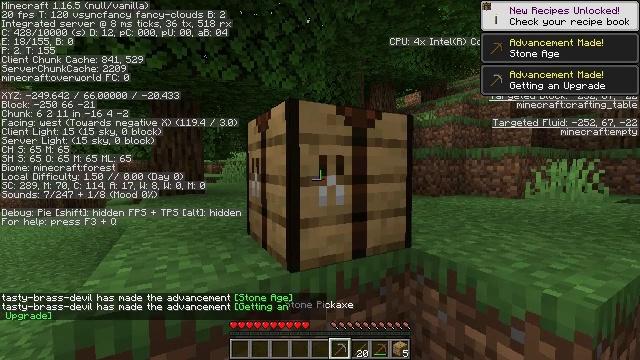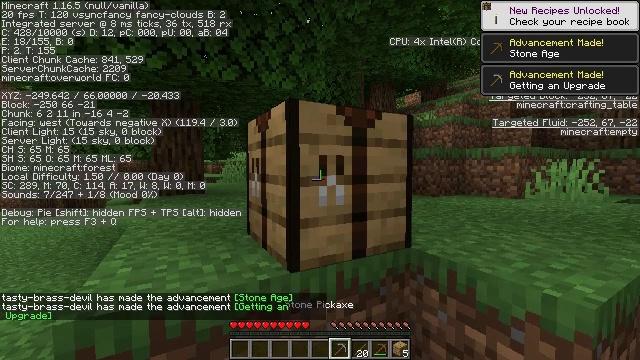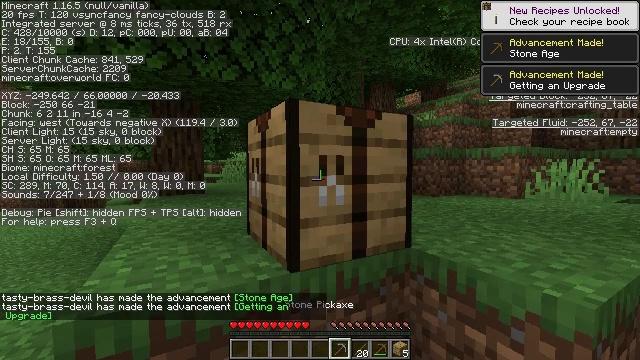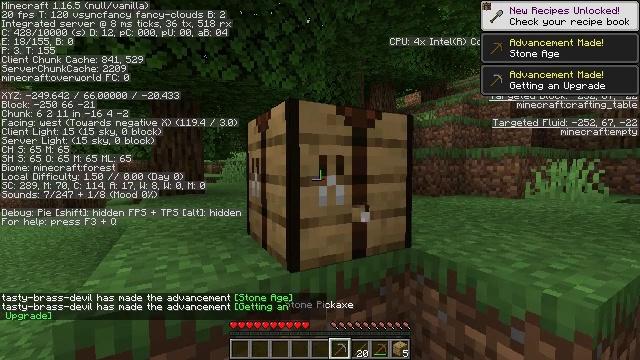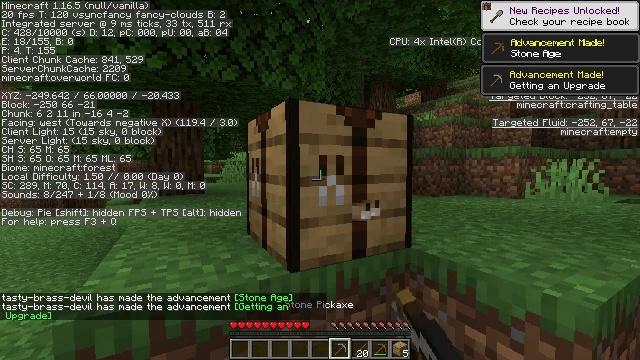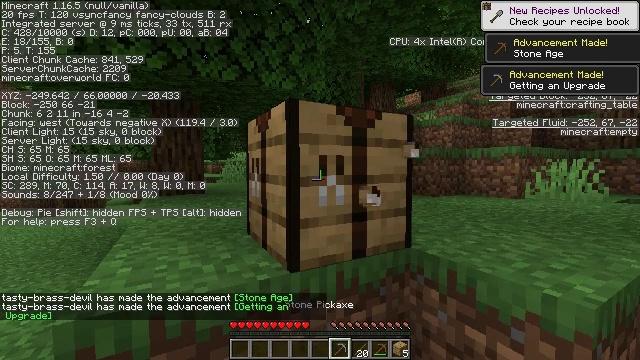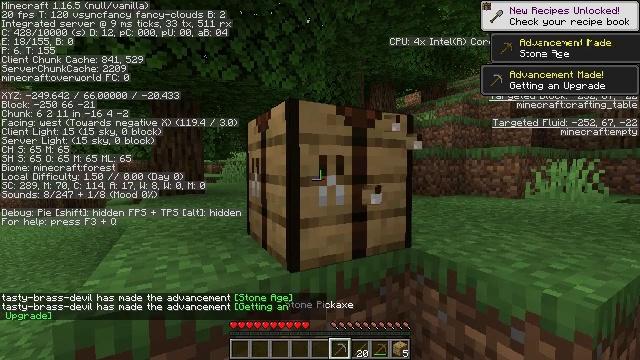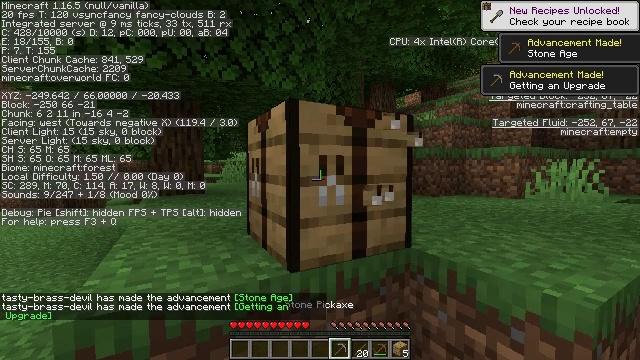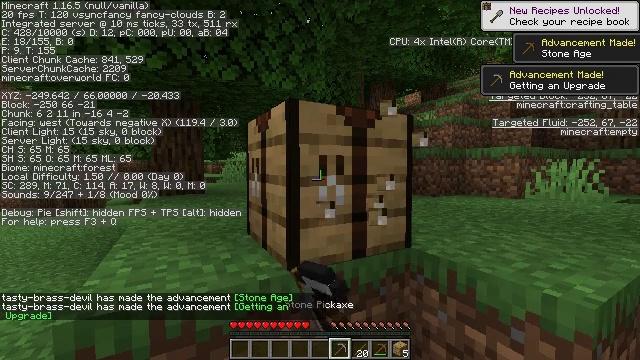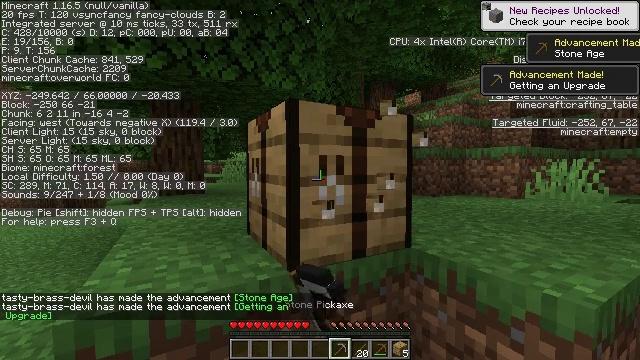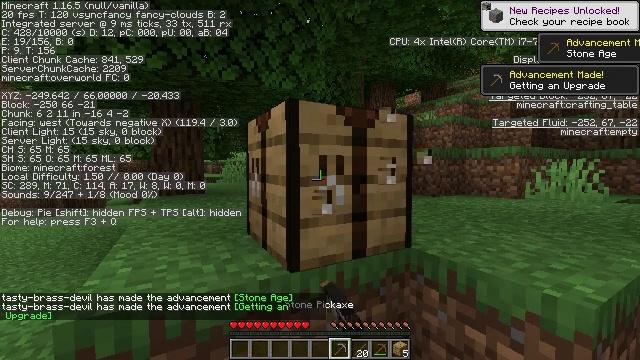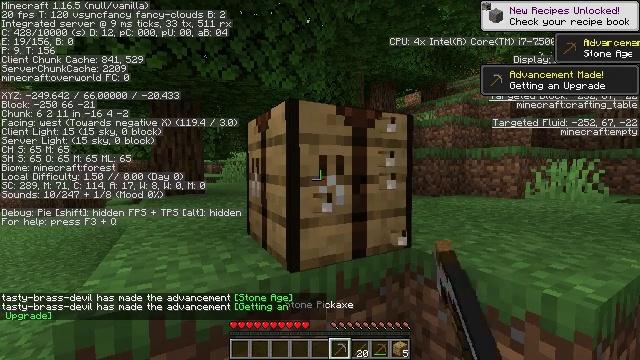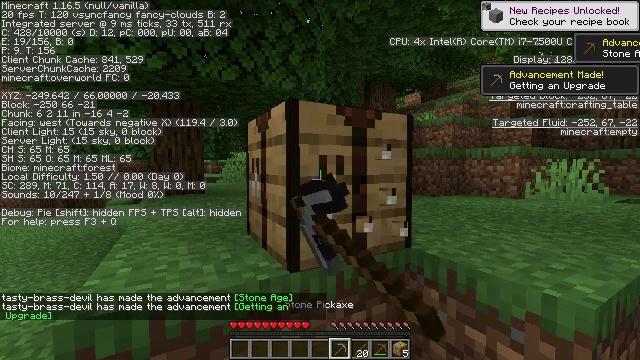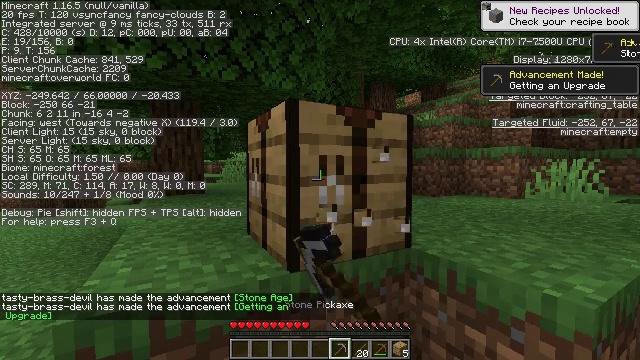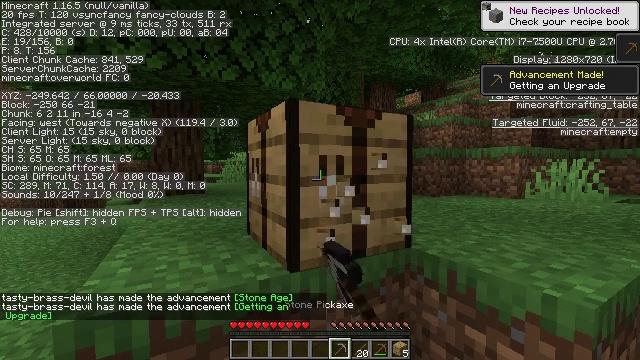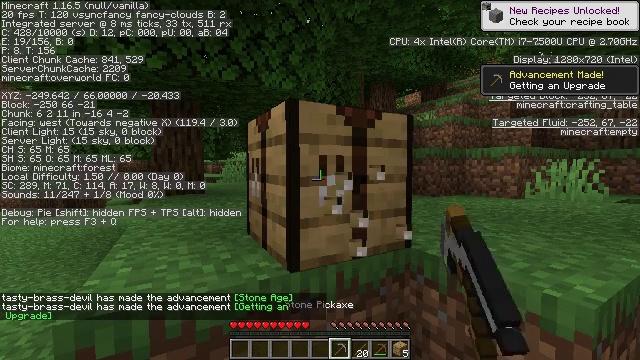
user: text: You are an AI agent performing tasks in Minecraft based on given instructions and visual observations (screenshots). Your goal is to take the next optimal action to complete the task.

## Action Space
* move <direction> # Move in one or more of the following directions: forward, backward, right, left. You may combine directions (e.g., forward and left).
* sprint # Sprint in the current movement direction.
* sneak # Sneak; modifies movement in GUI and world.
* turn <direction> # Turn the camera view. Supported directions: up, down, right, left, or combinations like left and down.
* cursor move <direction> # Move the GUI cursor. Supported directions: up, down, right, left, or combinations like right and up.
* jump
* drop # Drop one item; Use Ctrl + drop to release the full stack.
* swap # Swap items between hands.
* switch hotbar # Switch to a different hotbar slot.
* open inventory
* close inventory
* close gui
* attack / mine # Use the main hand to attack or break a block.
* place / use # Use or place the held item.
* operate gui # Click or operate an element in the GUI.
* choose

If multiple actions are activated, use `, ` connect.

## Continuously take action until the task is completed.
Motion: motion action
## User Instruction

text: Get the crafting table into the inventory.
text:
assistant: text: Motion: no_op
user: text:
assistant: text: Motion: no_op
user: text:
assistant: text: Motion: attack / mine
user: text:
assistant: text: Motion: attack / mine
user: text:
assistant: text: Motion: attack / mine
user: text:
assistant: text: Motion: attack / mine
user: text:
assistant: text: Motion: attack / mine
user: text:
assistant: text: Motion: attack / mine
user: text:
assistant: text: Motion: attack / mine
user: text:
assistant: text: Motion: attack / mine
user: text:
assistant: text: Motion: attack / mine
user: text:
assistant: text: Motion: attack / mine
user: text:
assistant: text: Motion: attack / mine
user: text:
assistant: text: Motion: attack / mine
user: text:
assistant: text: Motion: attack / mine
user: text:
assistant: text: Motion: attack / mine
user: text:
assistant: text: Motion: attack / mine
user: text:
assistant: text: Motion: attack / mine
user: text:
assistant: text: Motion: attack / mine
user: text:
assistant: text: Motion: attack / mine
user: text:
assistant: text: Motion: attack / mine
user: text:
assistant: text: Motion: attack / mine
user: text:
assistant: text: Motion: attack / mine
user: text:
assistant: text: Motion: attack / mine
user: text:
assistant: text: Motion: attack / mine
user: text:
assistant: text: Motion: attack / mine
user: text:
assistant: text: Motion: attack / mine
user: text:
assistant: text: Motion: attack / mine
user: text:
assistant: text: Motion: attack / mine
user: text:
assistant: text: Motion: attack / mine